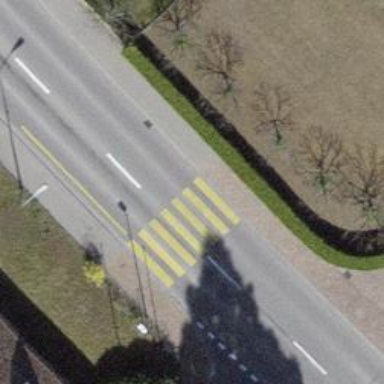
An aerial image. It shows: Zebra crossing for pedestrians.